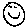
Label: smiley face